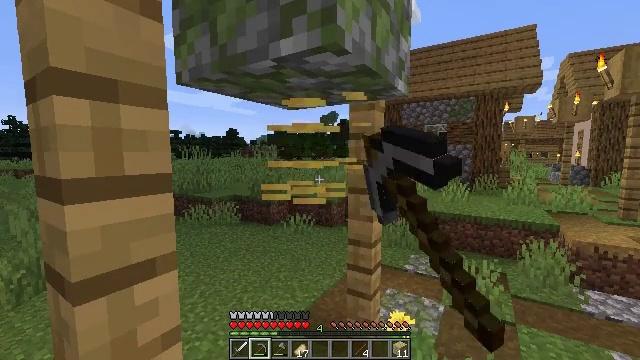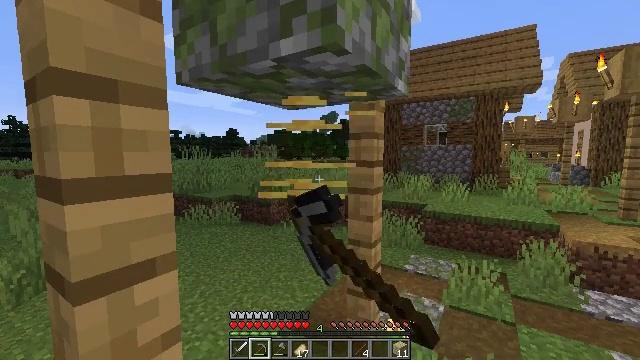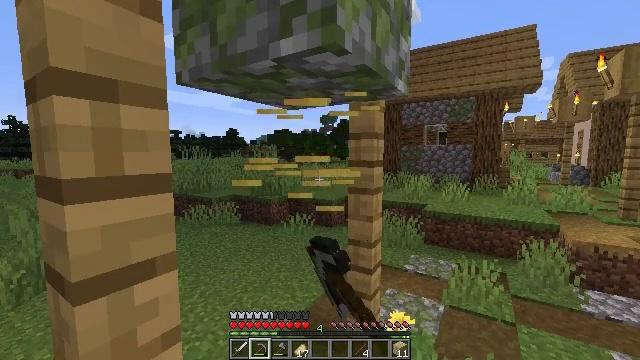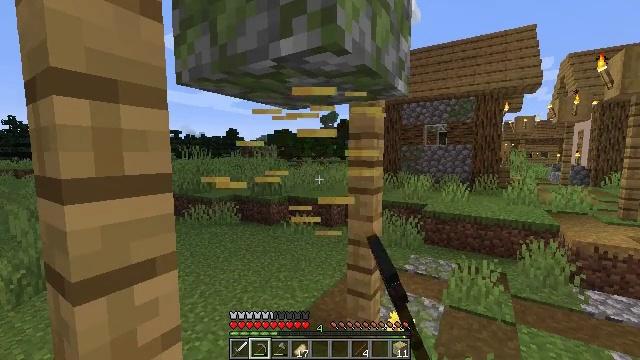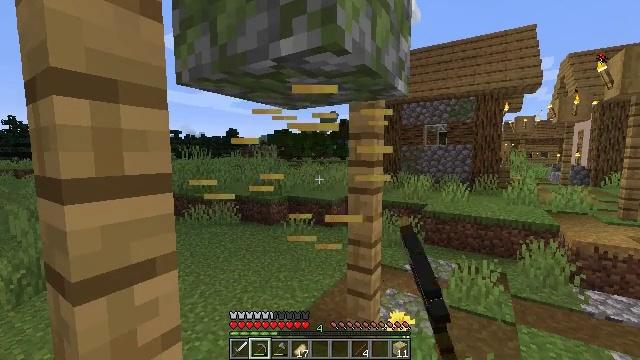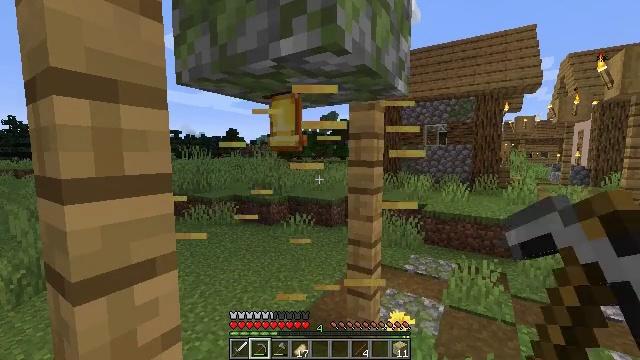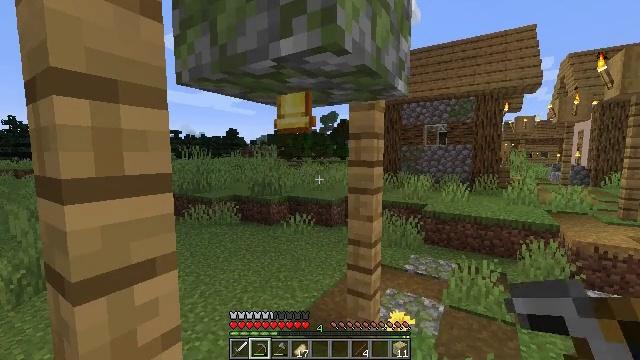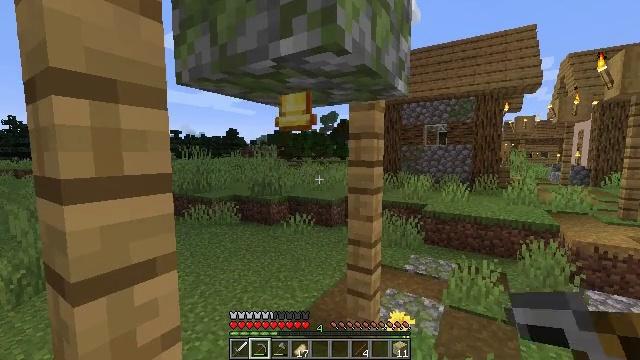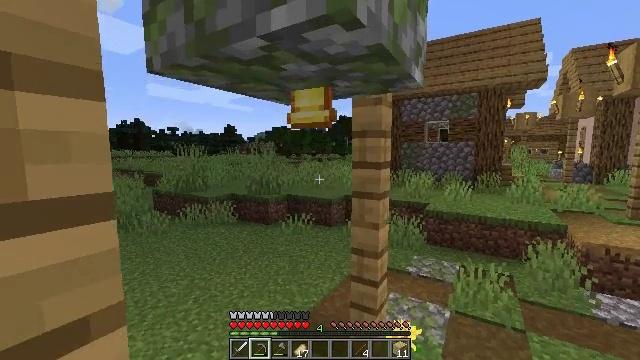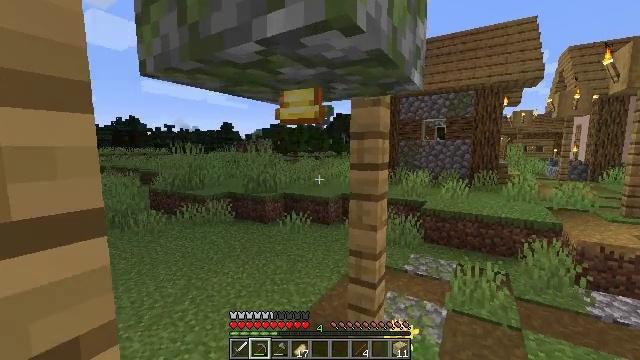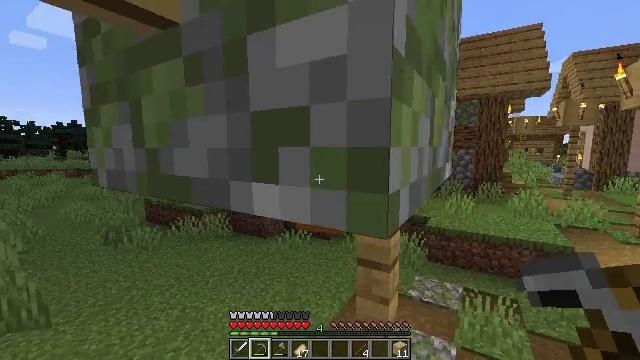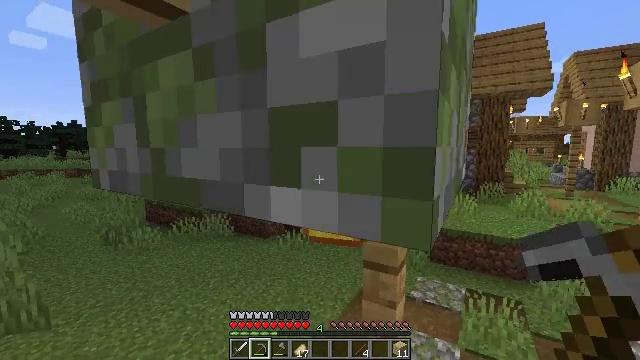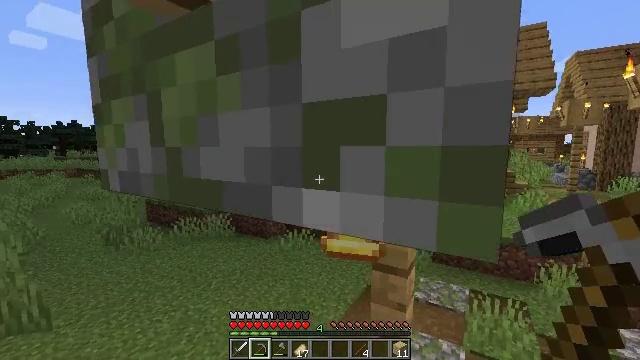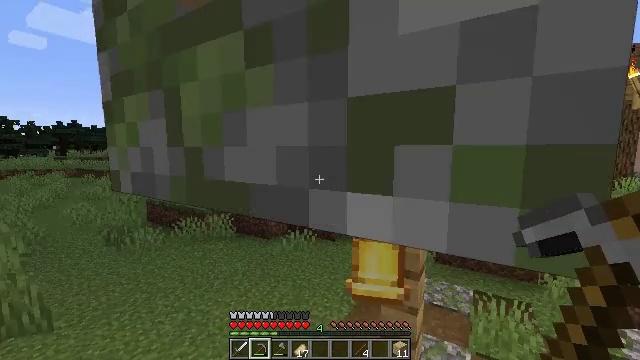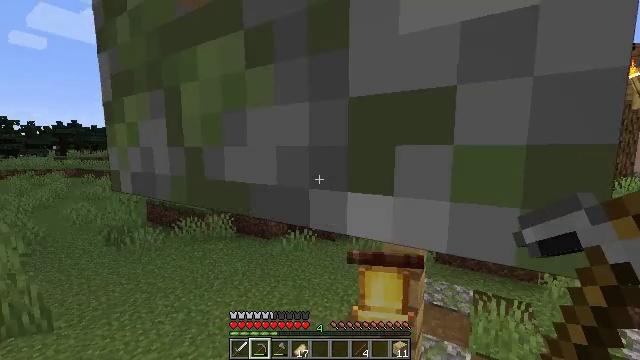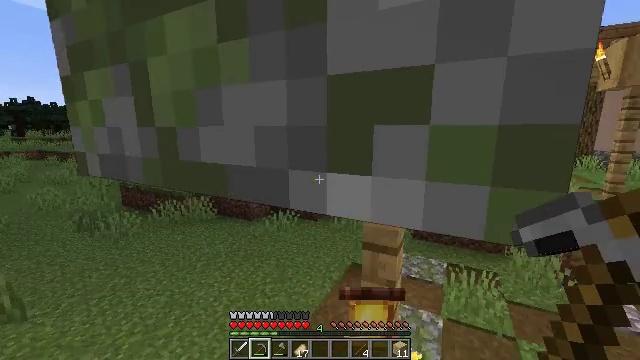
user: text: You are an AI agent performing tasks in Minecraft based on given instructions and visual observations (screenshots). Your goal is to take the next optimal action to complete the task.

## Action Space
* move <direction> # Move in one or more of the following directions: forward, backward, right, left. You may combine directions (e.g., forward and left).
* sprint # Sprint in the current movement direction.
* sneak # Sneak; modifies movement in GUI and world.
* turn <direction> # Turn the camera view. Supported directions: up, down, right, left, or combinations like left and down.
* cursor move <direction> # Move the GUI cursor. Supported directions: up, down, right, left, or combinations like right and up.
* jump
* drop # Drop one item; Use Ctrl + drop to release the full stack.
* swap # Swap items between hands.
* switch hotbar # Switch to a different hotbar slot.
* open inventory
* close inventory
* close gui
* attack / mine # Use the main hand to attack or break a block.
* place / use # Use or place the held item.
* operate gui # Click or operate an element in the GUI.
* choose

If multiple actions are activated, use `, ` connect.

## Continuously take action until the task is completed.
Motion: motion action
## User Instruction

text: Attack the bell to remove it.
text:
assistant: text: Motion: attack / mine
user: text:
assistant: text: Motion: attack / mine
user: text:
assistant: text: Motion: attack / mine
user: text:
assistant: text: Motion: attack / mine
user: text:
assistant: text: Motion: attack / mine
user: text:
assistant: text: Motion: attack / mine
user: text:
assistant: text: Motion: move forward, attack / mine
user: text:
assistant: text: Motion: move forward
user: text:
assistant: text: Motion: move forward
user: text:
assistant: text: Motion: move forward
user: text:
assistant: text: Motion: move forward
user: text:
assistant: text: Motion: move forward
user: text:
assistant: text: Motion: move forward
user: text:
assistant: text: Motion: move forward and move left
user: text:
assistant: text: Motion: move forward and move left, turn right and down
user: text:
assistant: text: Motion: move forward and move left, turn right and down
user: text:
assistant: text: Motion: move forward, turn right and down
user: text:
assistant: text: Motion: move forward, turn right and down
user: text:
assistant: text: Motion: move forward
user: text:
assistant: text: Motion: move forward
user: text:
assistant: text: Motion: move forward
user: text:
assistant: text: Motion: move forward and move right, turn down
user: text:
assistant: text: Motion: move forward and move right, turn down
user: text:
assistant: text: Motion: move forward and move right, turn left and down
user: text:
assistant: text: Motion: move forward, turn left and down
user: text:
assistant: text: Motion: move forward, turn left and down
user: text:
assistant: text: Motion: move forward, turn right and down
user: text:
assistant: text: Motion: move forward, turn right
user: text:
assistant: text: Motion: move forward, turn right and up
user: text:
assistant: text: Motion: move forward, turn right and up